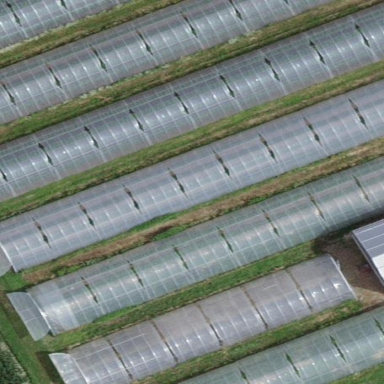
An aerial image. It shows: Greenhouse.